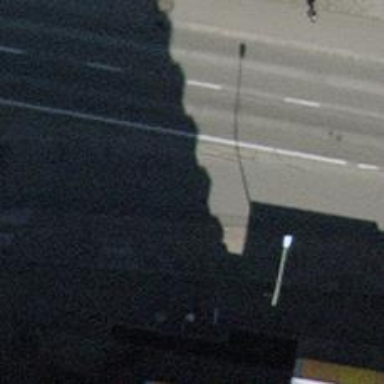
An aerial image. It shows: Secondary road with separate asphalt sidewalk.